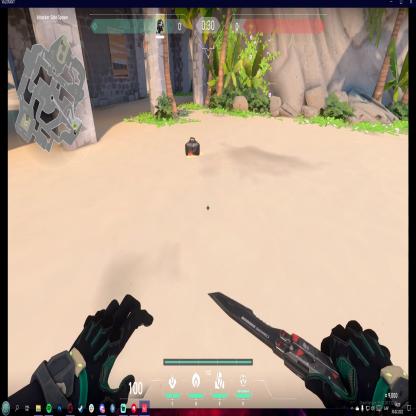
Label: dropped spike